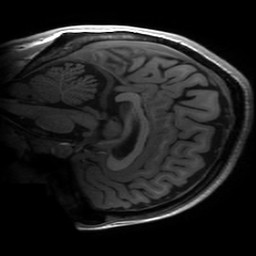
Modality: T1w
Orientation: sagittal
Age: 25
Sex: female
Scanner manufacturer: ge
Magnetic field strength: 3 T
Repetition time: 0.00724 s
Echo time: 0.0027 s